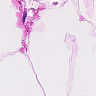
Metastatic tissue present: no